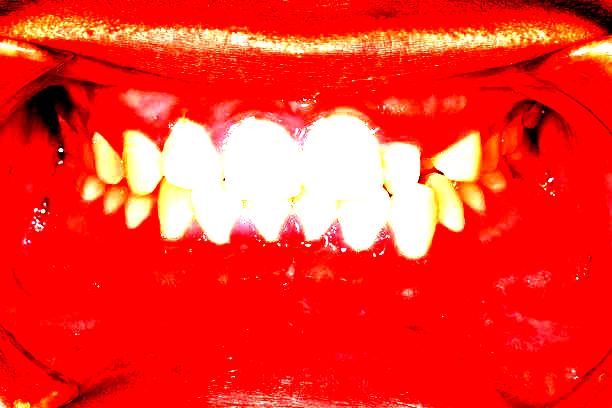
Condition: Gingivitis